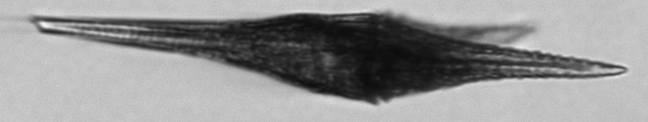
Label: Tripos_furca